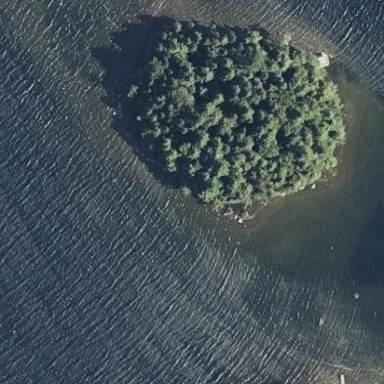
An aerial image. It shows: Islet covered with woodland.